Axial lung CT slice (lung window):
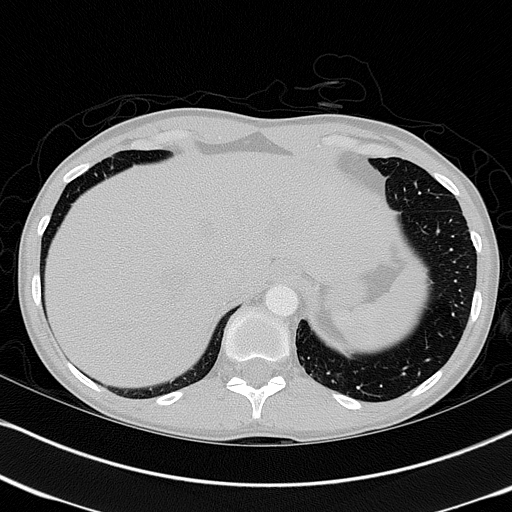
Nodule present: no